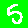
Digit: 5